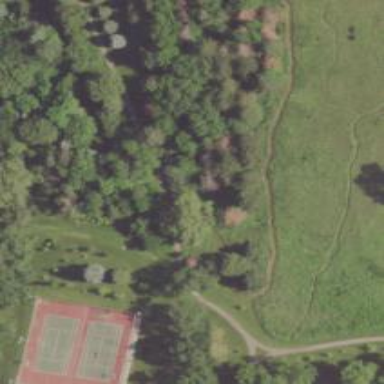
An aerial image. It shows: Disc golf pitch on leisure land.